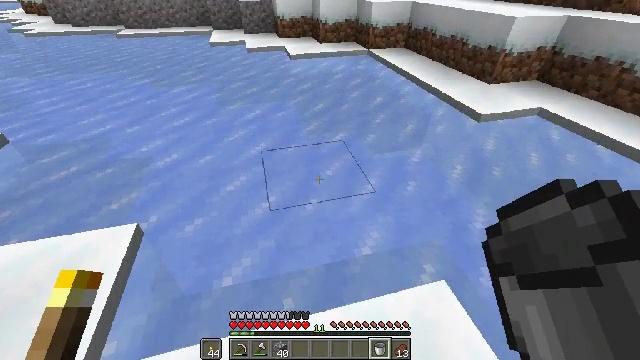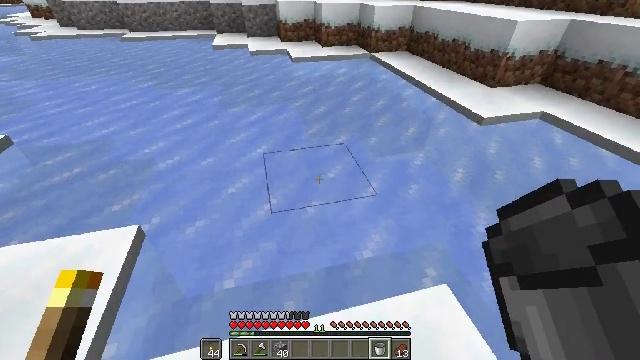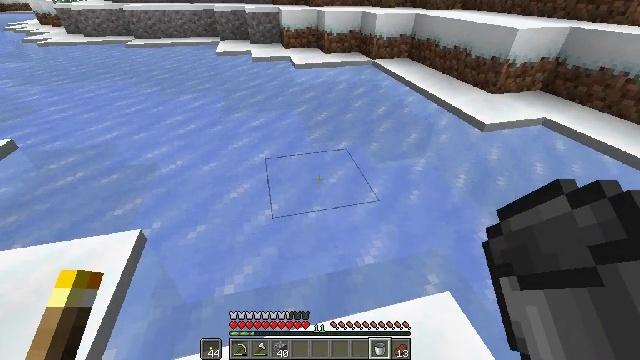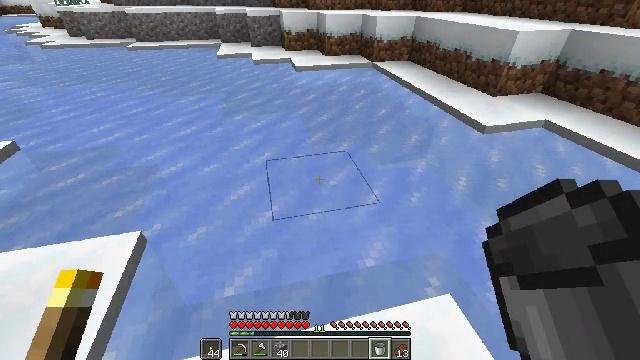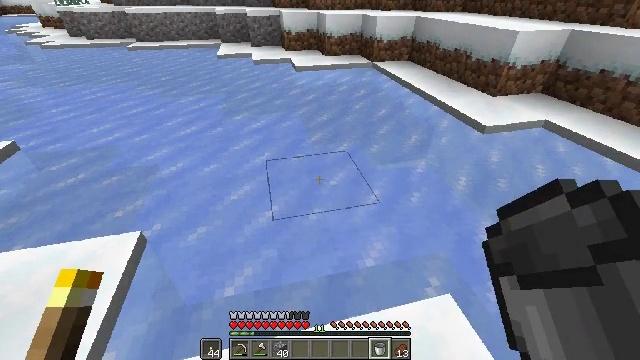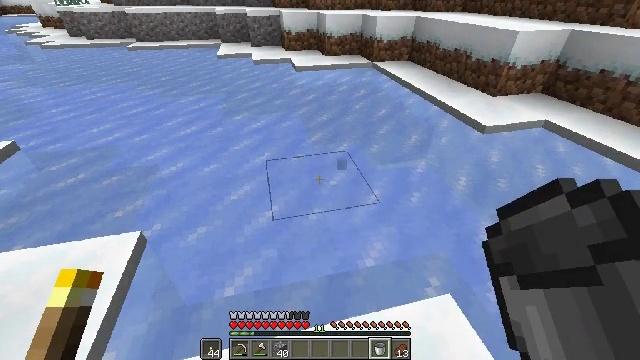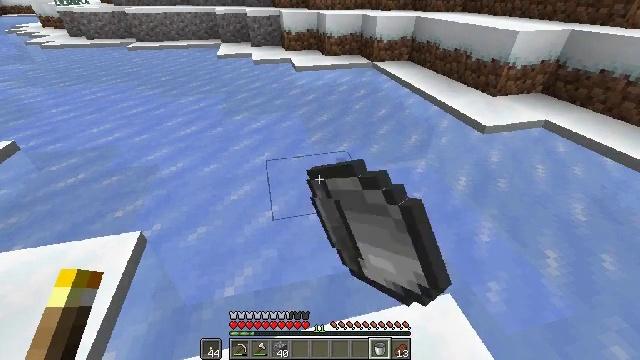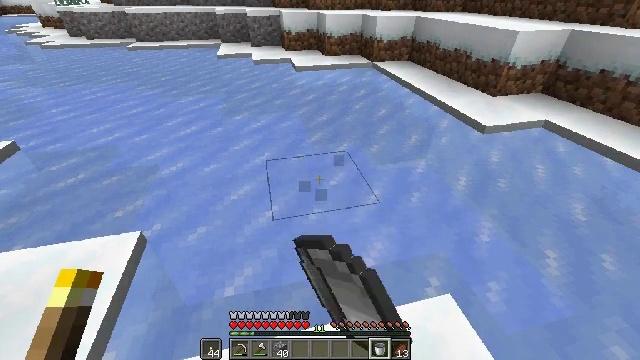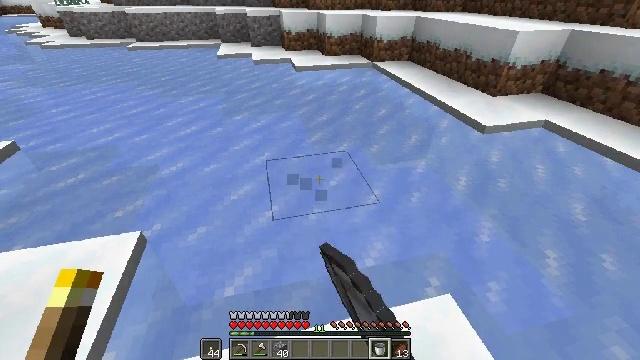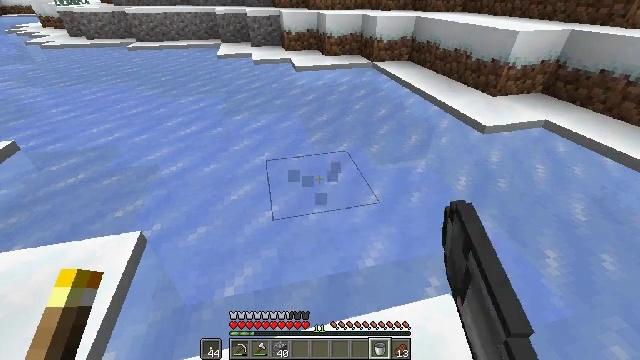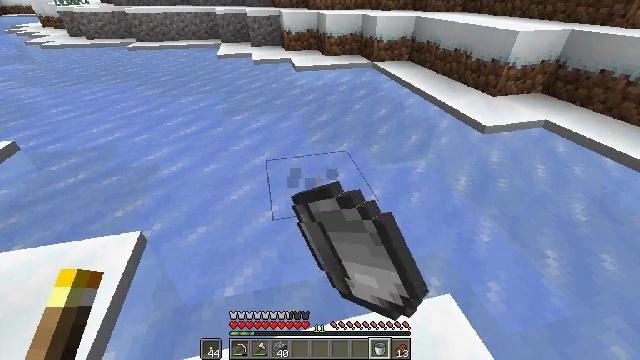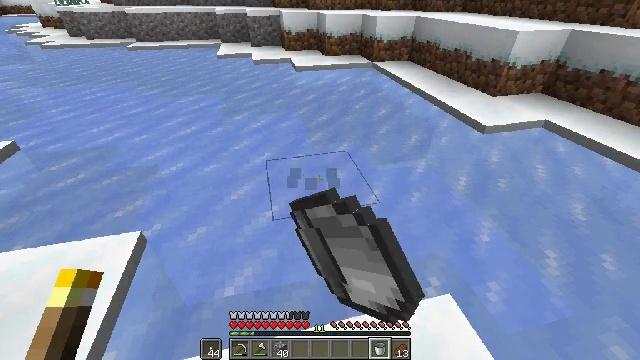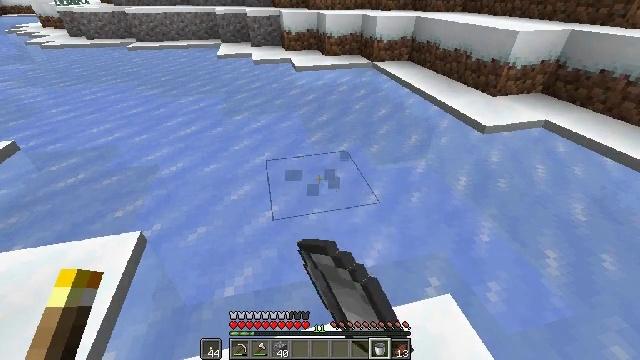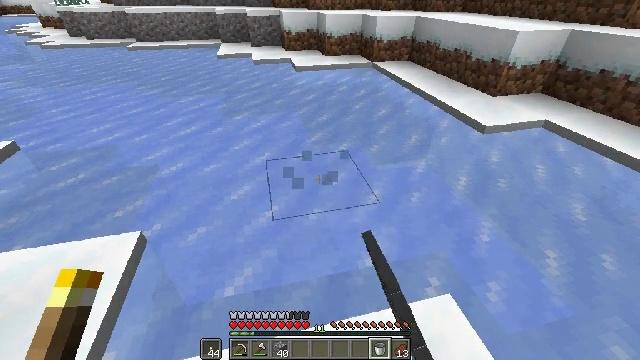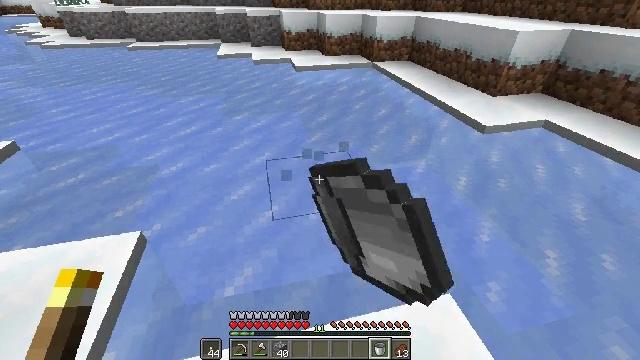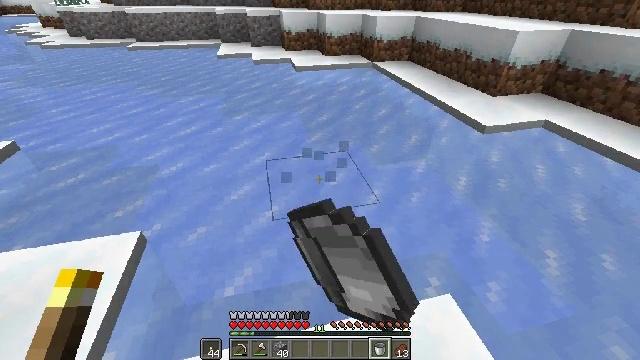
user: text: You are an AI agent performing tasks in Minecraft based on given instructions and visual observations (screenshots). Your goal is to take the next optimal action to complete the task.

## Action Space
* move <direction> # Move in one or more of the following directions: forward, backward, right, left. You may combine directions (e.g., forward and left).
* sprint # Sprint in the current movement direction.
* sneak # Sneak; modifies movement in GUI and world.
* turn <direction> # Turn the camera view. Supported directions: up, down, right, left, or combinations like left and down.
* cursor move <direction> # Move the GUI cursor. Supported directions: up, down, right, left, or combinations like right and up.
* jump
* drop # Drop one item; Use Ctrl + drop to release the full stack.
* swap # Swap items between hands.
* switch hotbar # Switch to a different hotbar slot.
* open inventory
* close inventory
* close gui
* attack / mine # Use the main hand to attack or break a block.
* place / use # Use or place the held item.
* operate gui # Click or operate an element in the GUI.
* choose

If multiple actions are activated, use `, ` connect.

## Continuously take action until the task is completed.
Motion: motion action
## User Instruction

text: Attack the ice to clear a path.
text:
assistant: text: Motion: no_op
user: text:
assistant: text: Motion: turn up
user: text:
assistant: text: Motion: no_op
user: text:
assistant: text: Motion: no_op
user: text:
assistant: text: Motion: attack / mine
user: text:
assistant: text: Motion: attack / mine
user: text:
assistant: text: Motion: attack / mine
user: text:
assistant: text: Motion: attack / mine
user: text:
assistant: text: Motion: attack / mine
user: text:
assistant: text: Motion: attack / mine
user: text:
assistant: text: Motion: attack / mine
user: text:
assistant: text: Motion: attack / mine
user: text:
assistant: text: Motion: attack / mine
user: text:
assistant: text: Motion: attack / mine
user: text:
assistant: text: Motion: attack / mine
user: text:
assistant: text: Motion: attack / mine
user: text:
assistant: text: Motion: attack / mine
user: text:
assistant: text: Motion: attack / mine
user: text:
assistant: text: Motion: attack / mine
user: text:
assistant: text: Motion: attack / mine
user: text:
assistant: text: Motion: attack / mine
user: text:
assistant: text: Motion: attack / mine
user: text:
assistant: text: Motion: attack / mine
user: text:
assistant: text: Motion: attack / mine